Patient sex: M
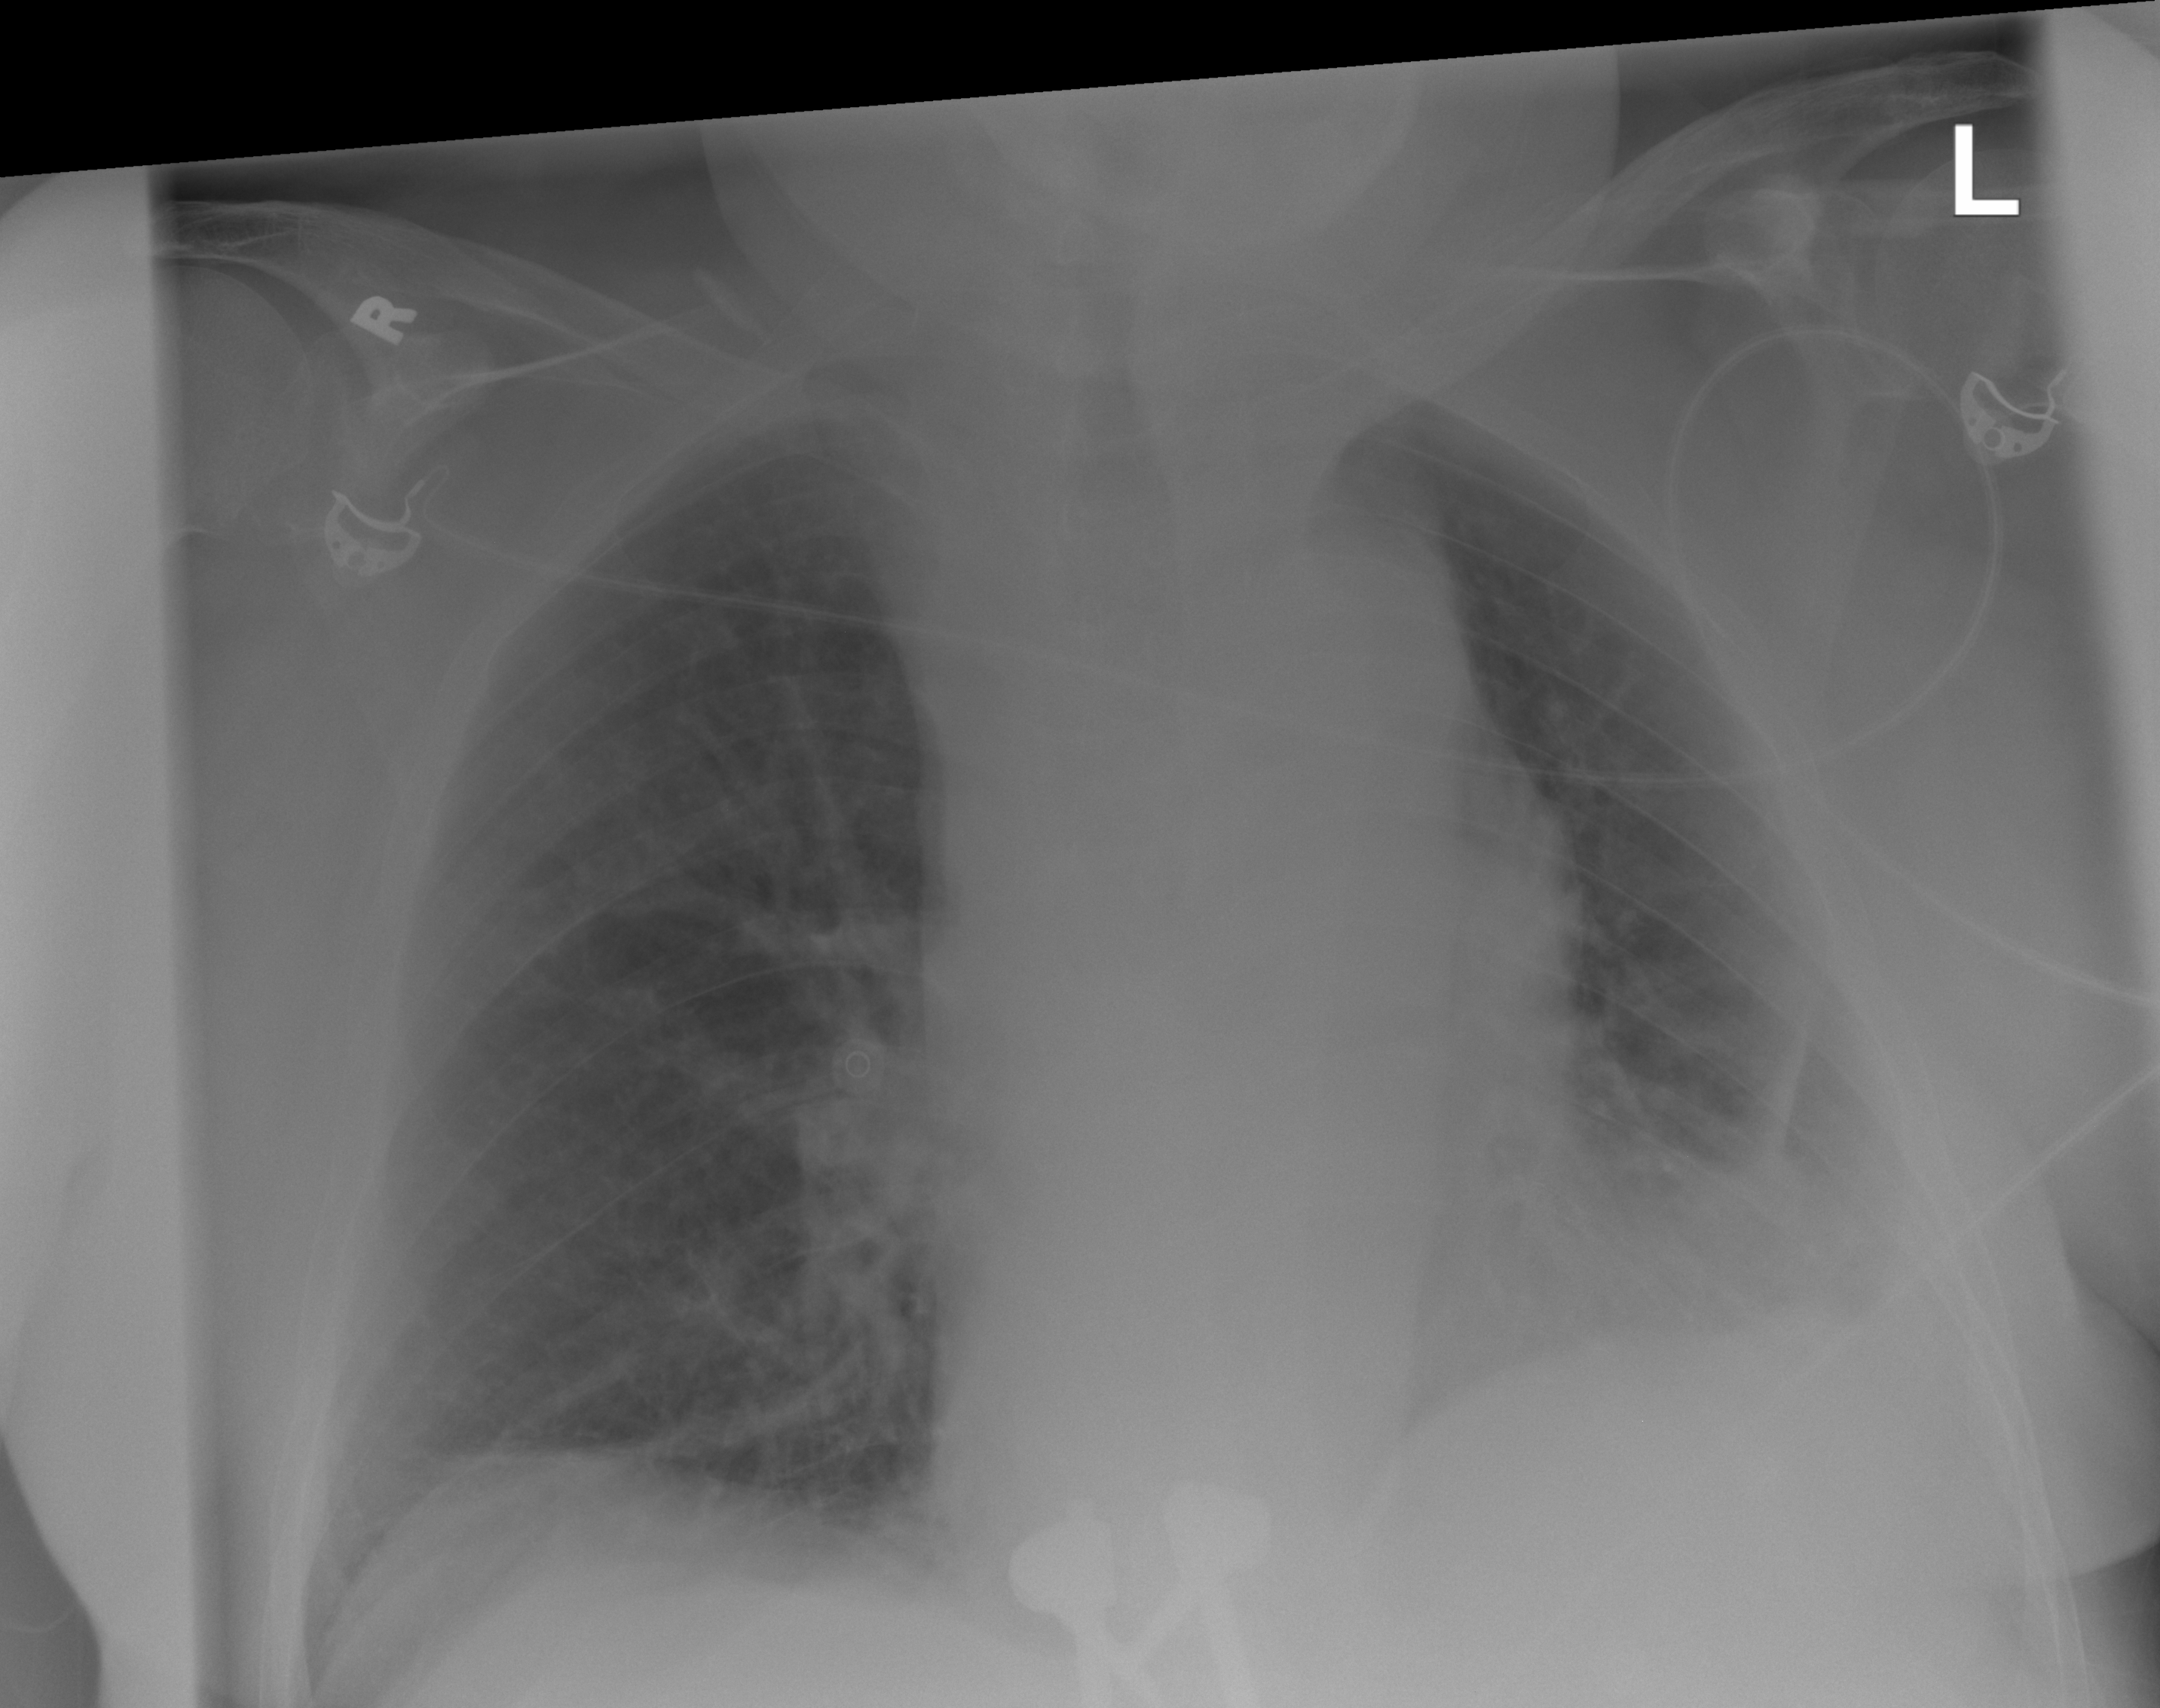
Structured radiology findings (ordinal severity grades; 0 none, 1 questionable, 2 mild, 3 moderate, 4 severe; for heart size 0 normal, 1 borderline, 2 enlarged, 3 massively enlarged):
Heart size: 0
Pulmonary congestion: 0
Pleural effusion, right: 0
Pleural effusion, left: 2
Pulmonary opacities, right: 0
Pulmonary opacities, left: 0
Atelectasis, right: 0
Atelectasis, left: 2